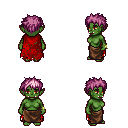
a pixel art fantasy rpg character, female body template, orc, green skin, red tattered cape, robe skirt, pink bedhead hairstyle, bracelets, four views (front, back, left, right), 2x2 character sprite sheet, small pixel art, hard edges, no anti-aliasing